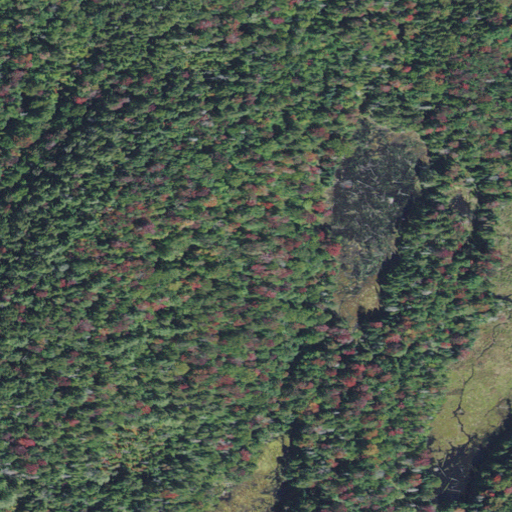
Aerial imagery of mountain in Vermont named Upper Diggings containing mixed forest, evergreen forest, woody wetlands, open water, and deciduous forest